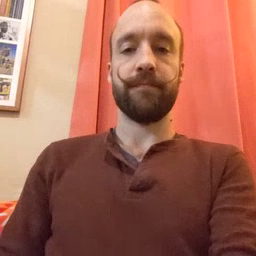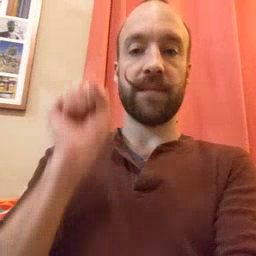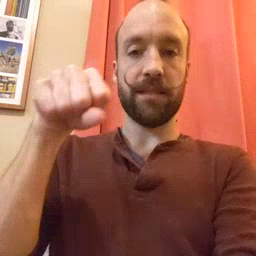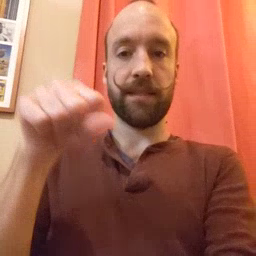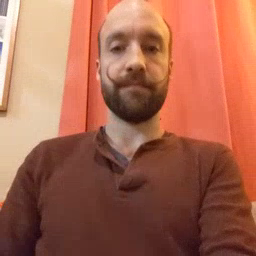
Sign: yes